Question: I need to add a point on the line -not anywhere- on click without changing the line , then add two lines (like crosshair or plotline) that intersect with the point.
I have tried to use the "addPoint" function but it changes the serie's line .

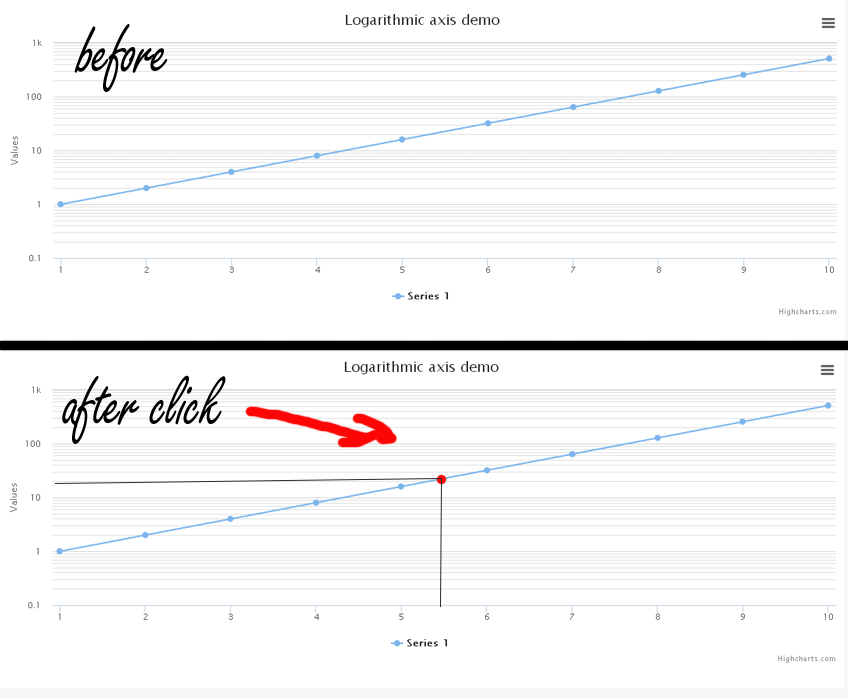
Answer: You need to set <URL> to add custom shapes.
'''
series: {
allowPointSelect: true,
marker: {
states: {
select: {
enabled: true,
fillColor: 'red',
color: 'red'
}
},
},
point: {
events: {
click: function () {
var chart = this.series.chart,
r = chart.renderer,
left = chart.plotLeft,
top = chart.plotTop,
width = chart.plotWidth,
height = chart.plotHeight,
x = this.plotX,
y = this.plotY;
if (this.series.options.enabledCrosshairs) {
if (crosshair !== UNDEFINED) crosshair.destroy();
crosshair = r.path(['M', left, top + y, 'L', left + x, top + y, 'M', left + x, top + y, 'L', left + x, top + height])
.attr({
'stroke-width': 1,
stroke: 'red'
})
.add();
}
}
}
}
}
'''
Example: <URL>
Example with click on a series: jsfiddle.net/u4ha3cxw/17